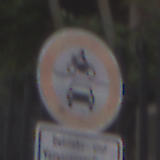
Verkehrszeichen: VerbotKraftfahrzeuge
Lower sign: BesondereFahrzeugeUndTransportgueter9
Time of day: MorningAfternoon
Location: Outdoor (Urban)
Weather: Overcast
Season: NotSpecified
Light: Natural